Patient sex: M
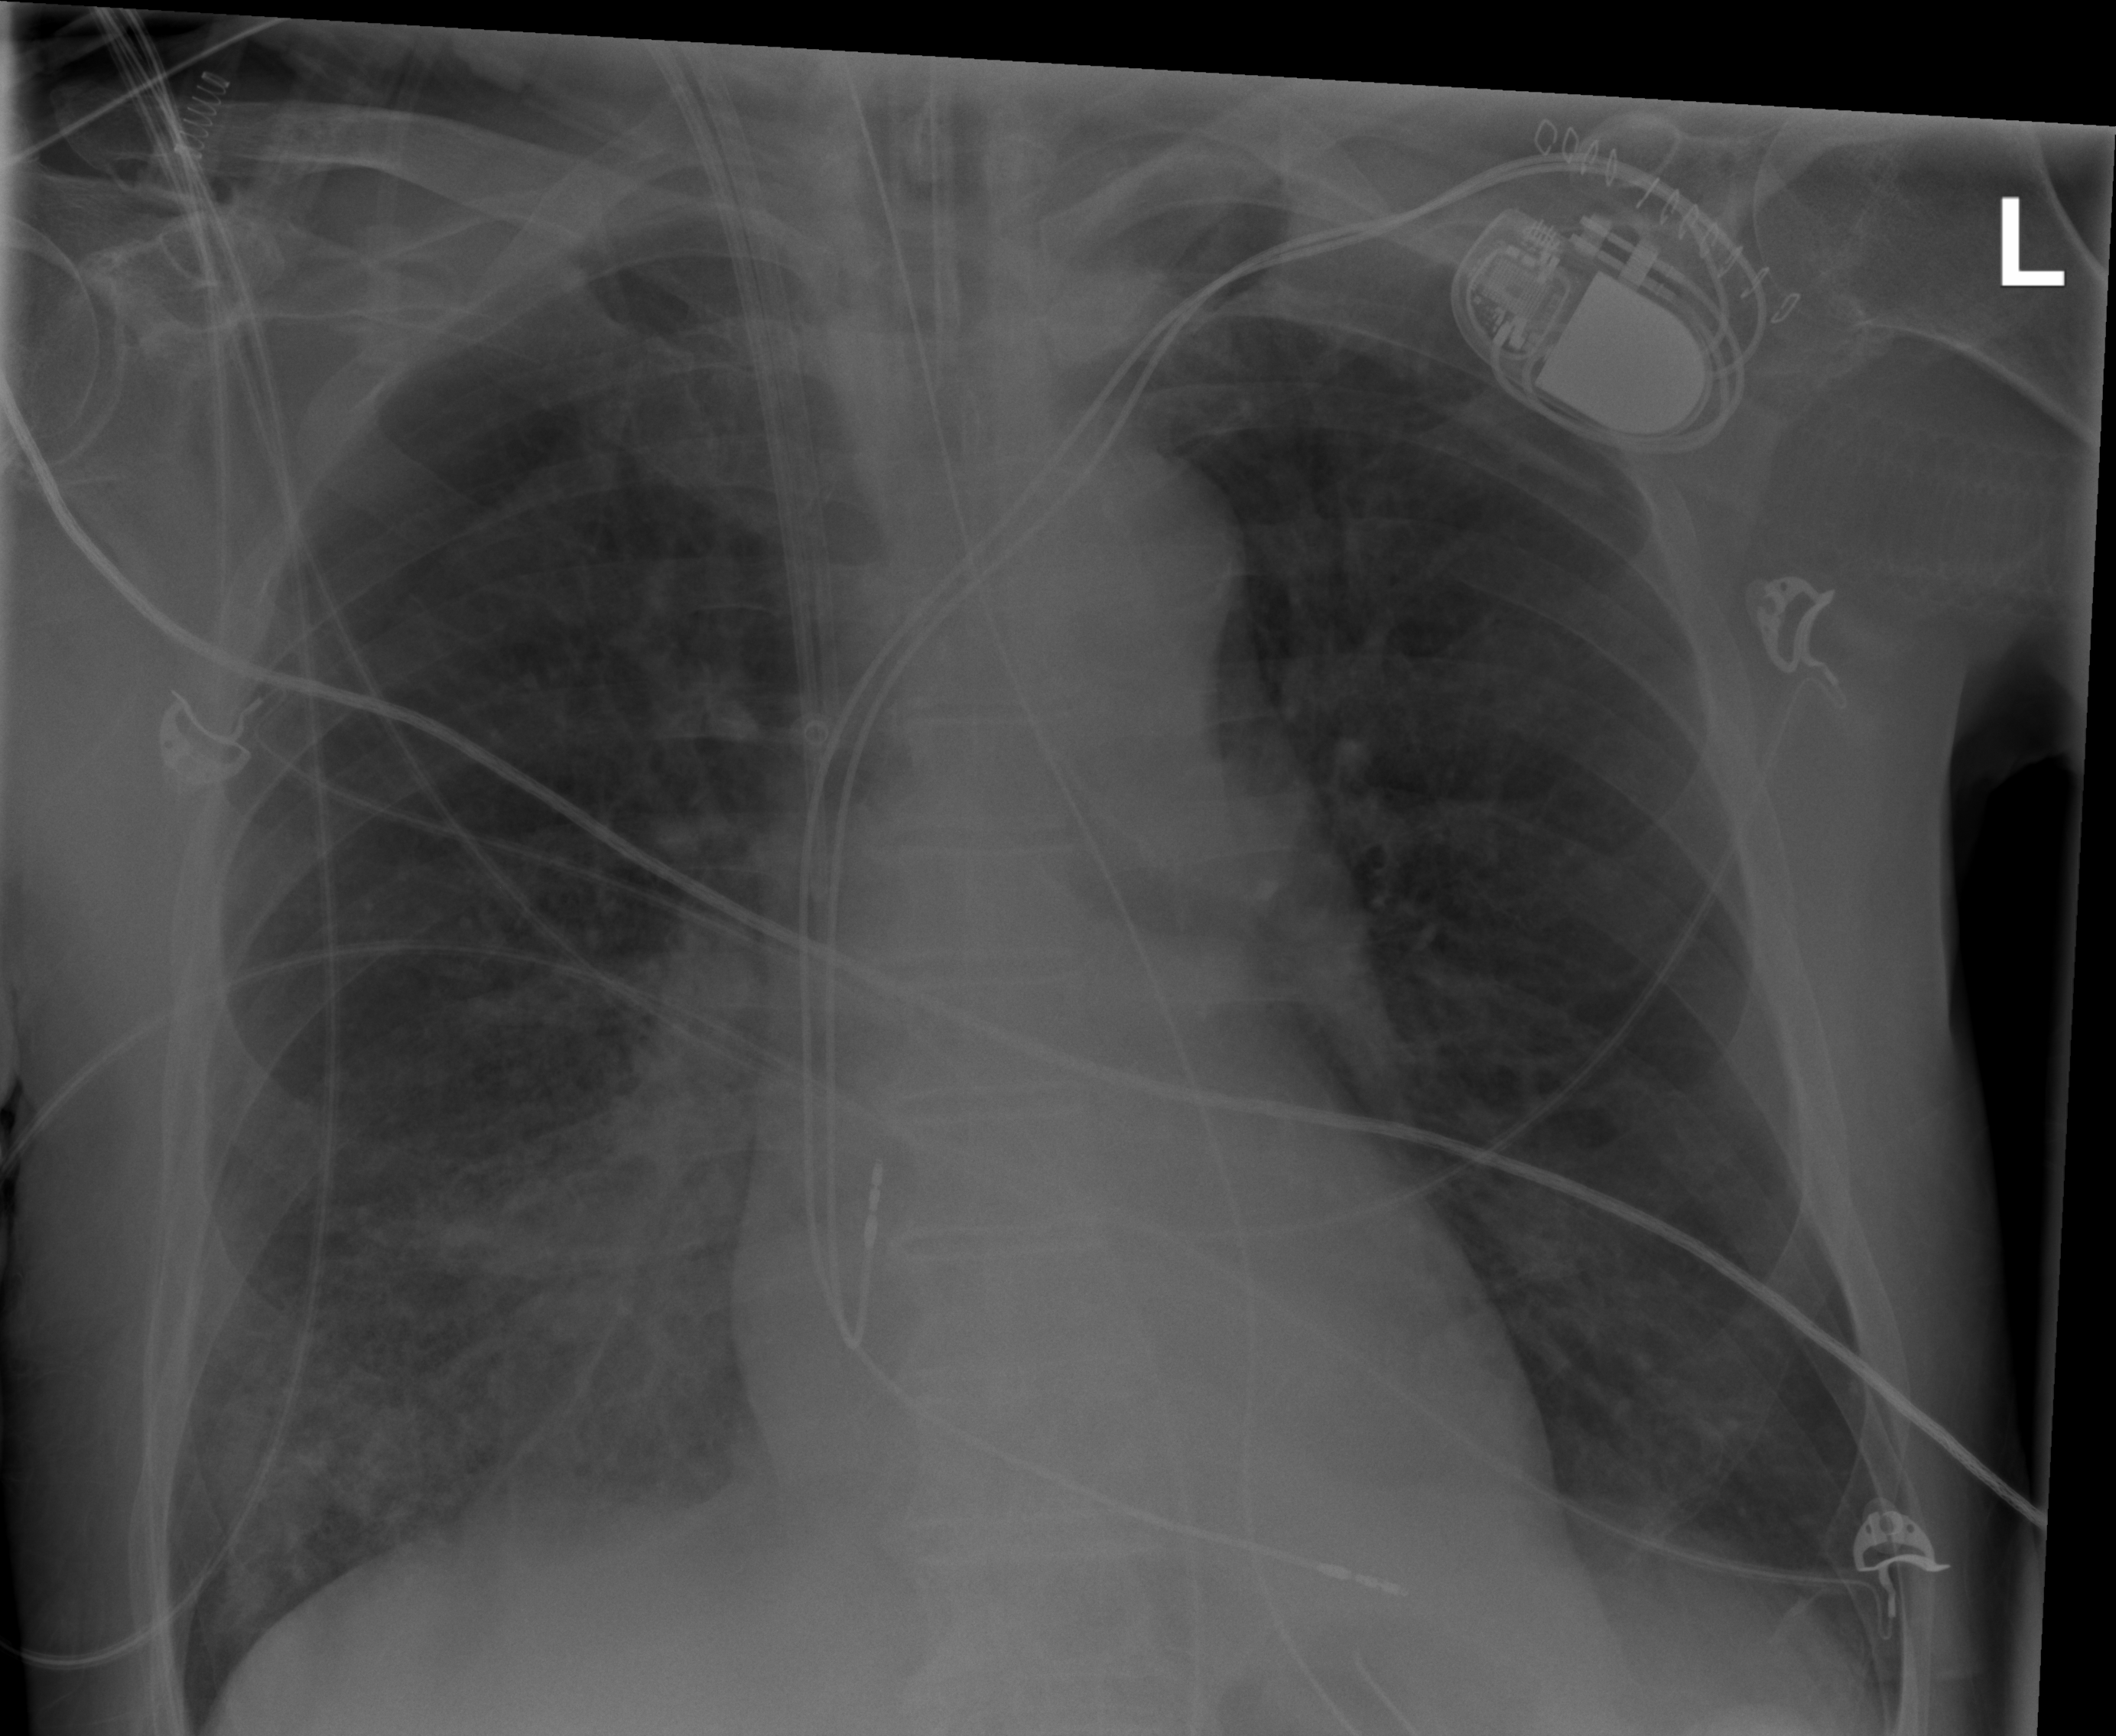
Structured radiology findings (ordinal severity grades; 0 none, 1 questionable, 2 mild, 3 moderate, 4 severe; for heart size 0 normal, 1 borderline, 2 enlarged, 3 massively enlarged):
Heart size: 0
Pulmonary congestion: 0
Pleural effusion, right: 0
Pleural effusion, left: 0
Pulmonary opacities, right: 3
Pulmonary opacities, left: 0
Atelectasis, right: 3
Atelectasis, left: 0